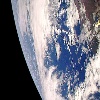
Label: cloud